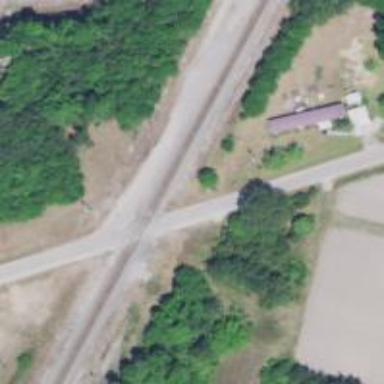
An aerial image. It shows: Railway track.